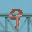
Label: 9